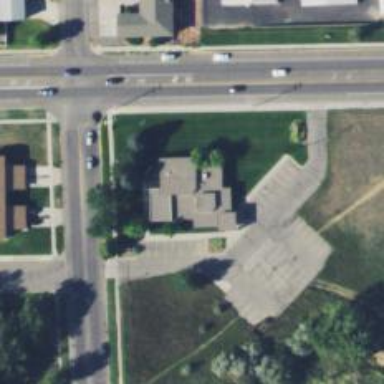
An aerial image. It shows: Clinic.